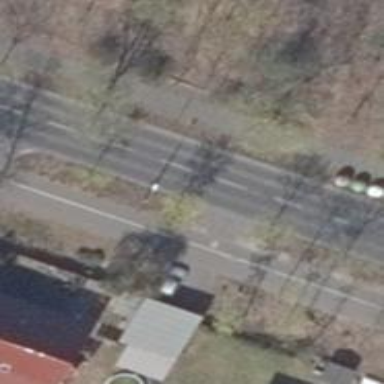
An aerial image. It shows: Secondary road with asphalt surface. It features separate sidewalks on both sides and lane markings.